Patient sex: M
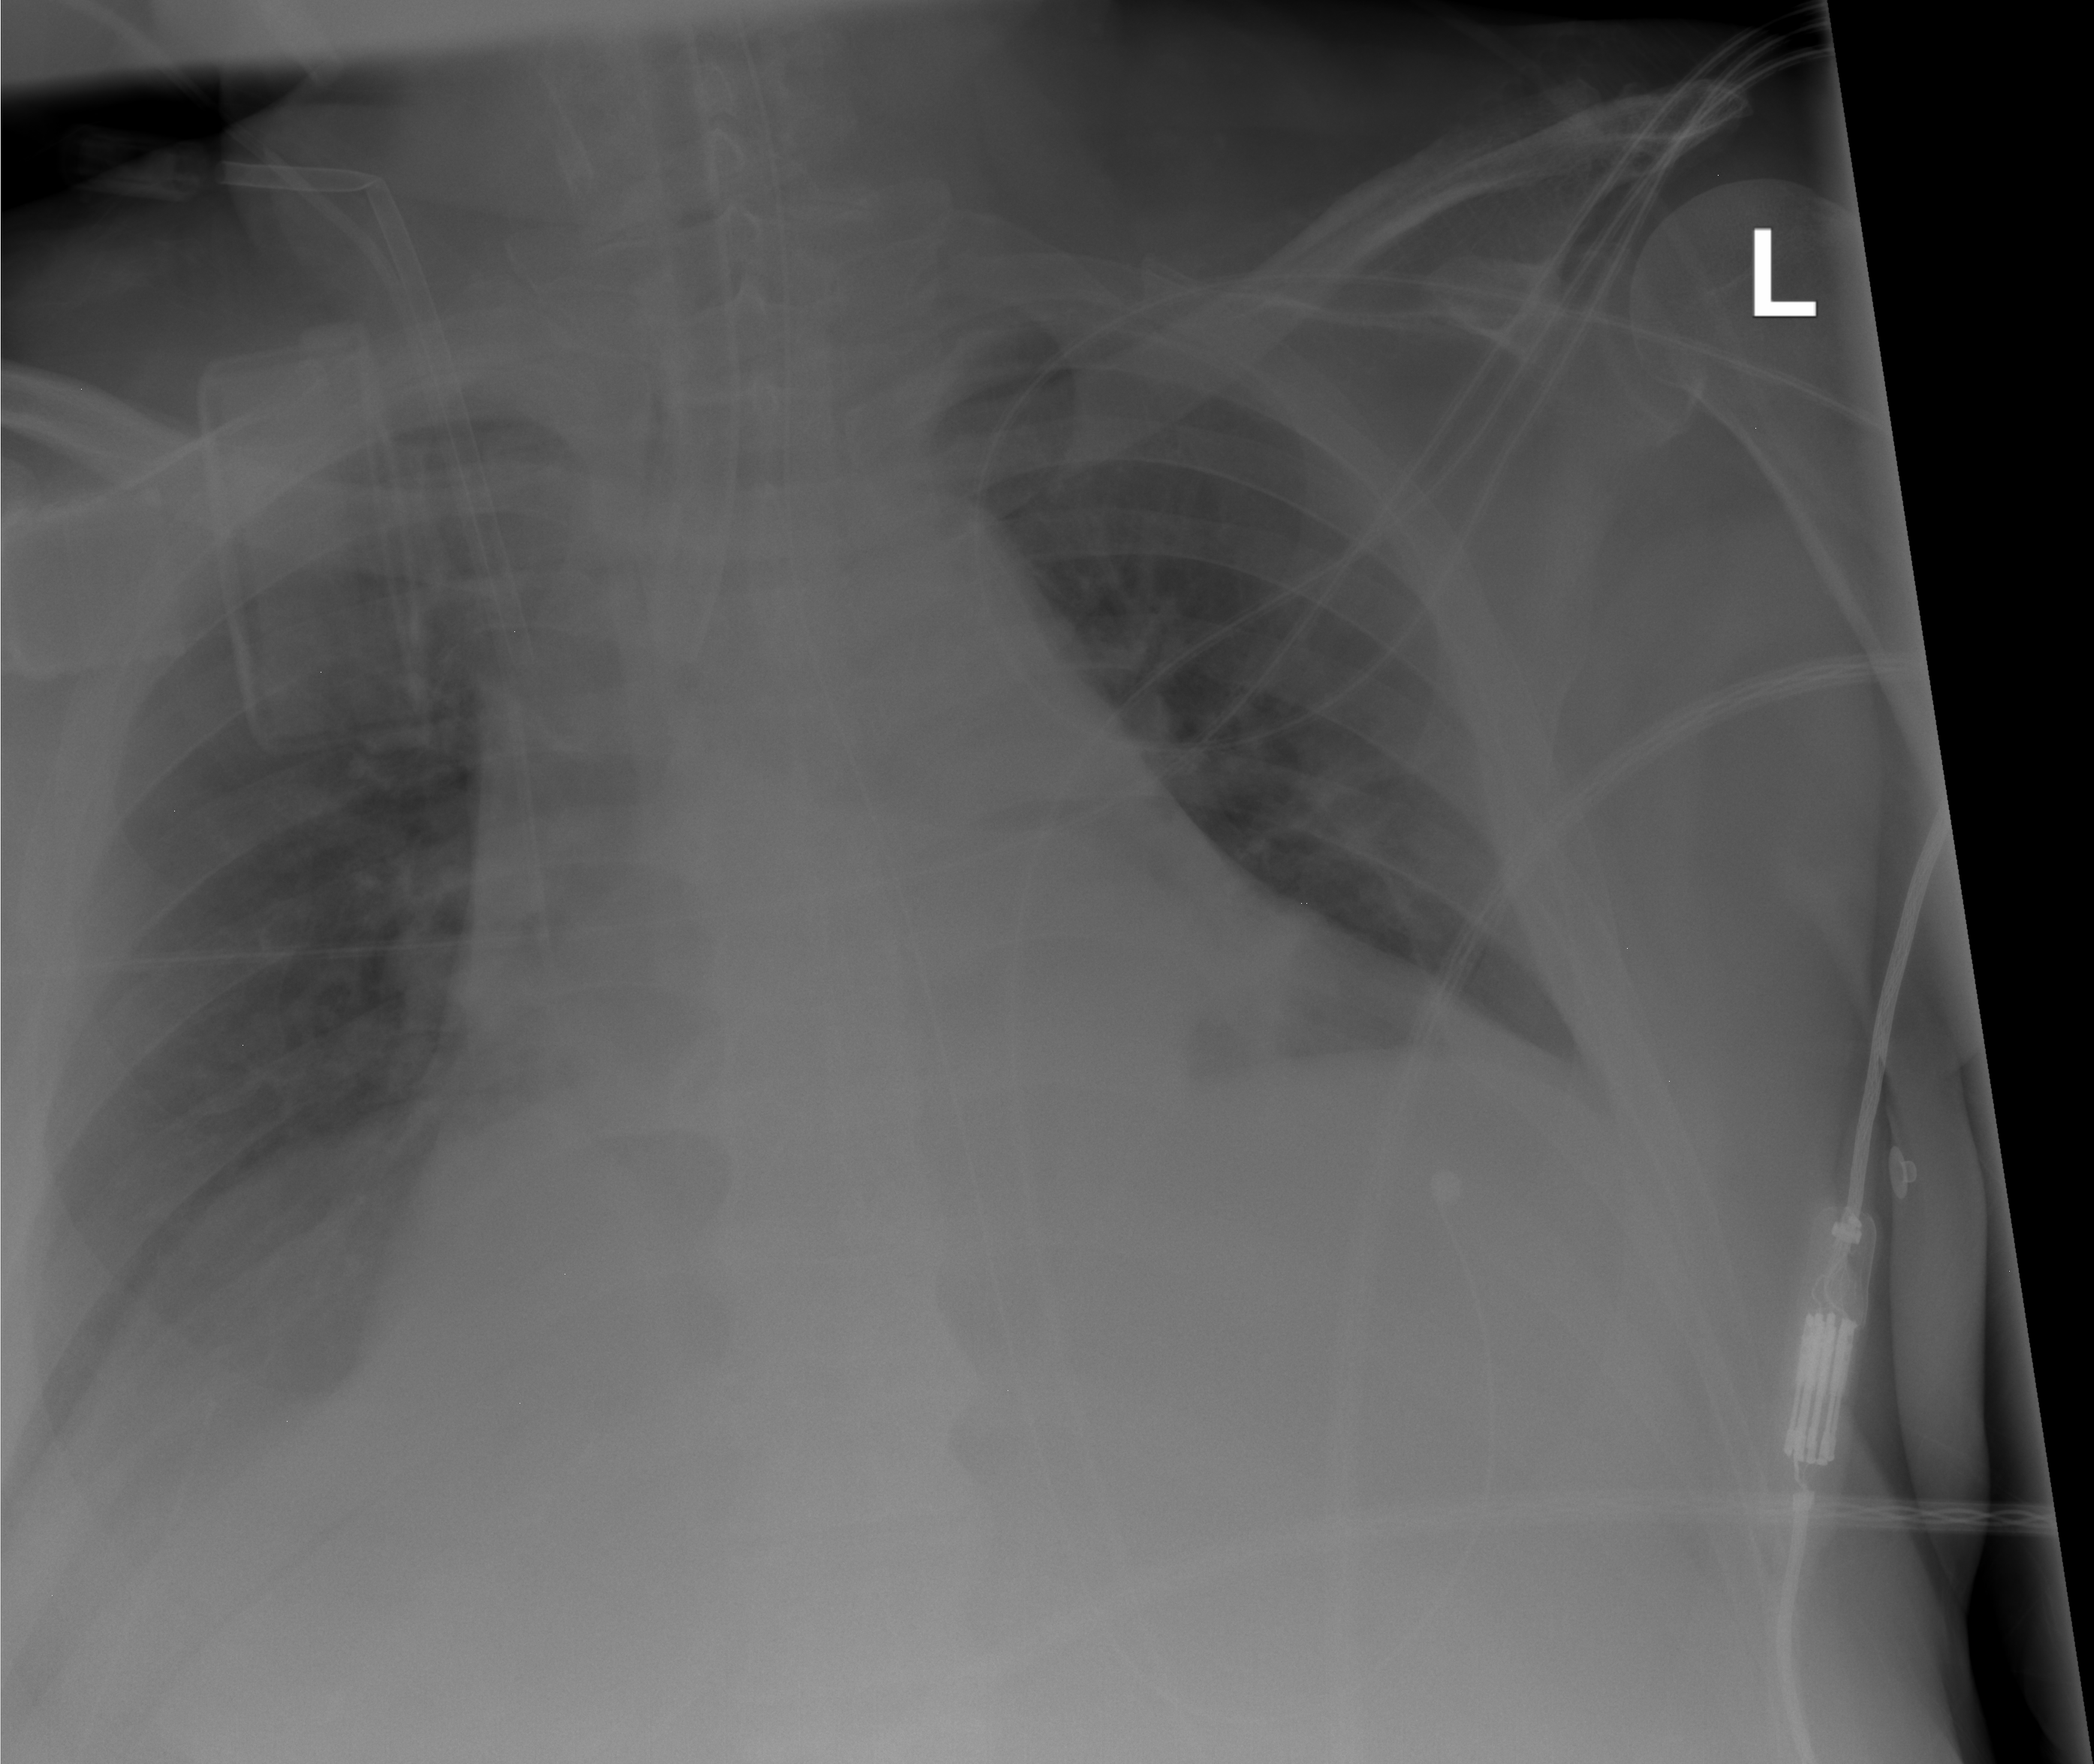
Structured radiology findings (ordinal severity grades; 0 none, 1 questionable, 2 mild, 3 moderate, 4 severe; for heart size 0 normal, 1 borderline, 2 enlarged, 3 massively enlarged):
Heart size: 2
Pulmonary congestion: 2
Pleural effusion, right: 2
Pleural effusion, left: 2
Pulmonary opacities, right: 0
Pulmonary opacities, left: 0
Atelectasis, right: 2
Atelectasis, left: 2